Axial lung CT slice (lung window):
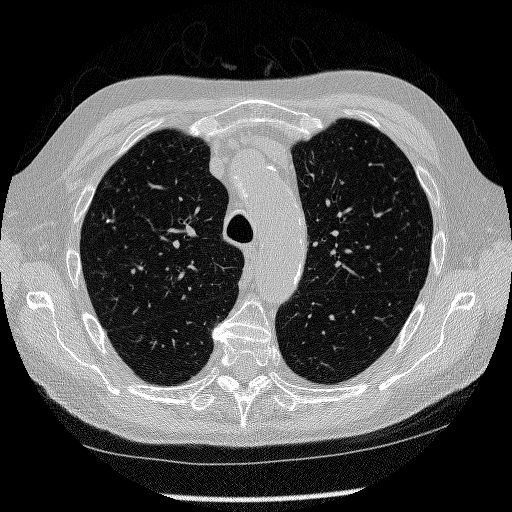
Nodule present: yes
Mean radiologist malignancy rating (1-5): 1